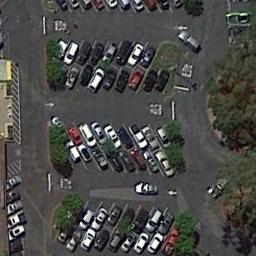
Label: parking_lot